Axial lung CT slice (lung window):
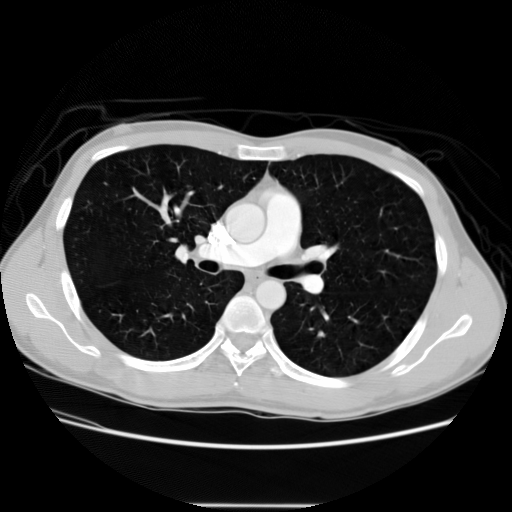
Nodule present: no